Question: I use the 'CABasicAnimation' to animate the rotation of a 'NSView'. The code runs well on iPhone and now I want to plant it to the cocoa.
'''
[self.secondView setWantsLayer:YES];
CABasicAnimation *anim2 = [CABasicAnimation animationWithKeyPath:@"transform.rotation"];
anim2.timingFunction = [CAMediaTimingFunction functionWithName:kCAMediaTimingFunctionLinear];
anim2.fromValue = [NSNumber numberWithFloat:0];
anim2.toValue = [NSNumber numberWithFloat:-((360*M_PI)/180)];
anim2.repeatCount = HUGE_VALF;
anim2.duration = 8.0;
[self.secondView.layer addAnimation:anim2 forKey:@"transform"];
'''
When it runs, the view's frame seems to be covered,like below:

You can see the four vertexes are not shown.
As I'm not so familiar with cocoa, could anyone tell me where is the problem?
Thanks!
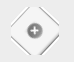
Answer: I set the configuration in the nib file:
the secondView is a 'NSImageView', and makes the view in the 'Core Animation Layer', but leaves the 'Image Well' unselected.
But could anyone how to make the configurations in code?
I can't find anything in the 'NSImageView' Document.